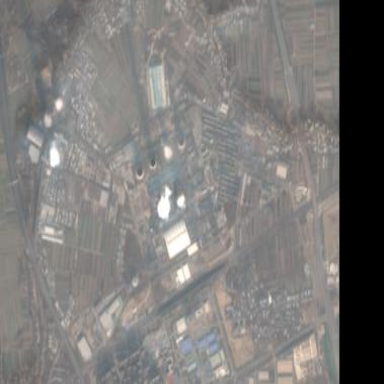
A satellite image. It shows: Industrial area with coal-powered plant.